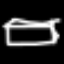
Label: square